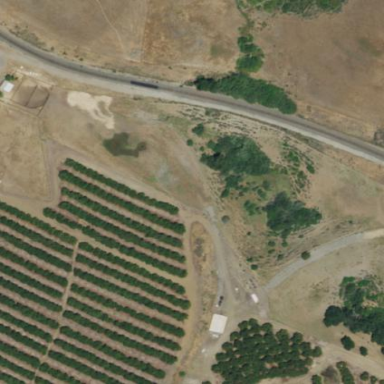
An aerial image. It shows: Orchard.